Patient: sex F, age 62
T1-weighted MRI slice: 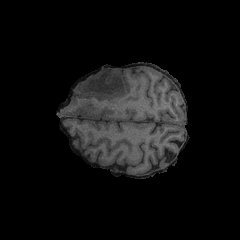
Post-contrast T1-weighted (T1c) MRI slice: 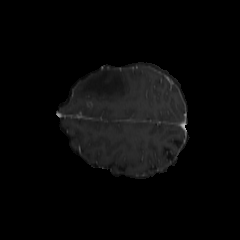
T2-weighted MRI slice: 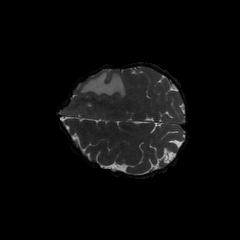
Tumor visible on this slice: yes
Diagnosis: Glioblastoma, IDH-wildtype
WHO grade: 4